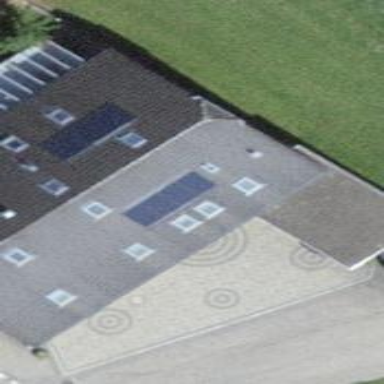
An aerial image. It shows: Solar power generator with photovoltaic panels.